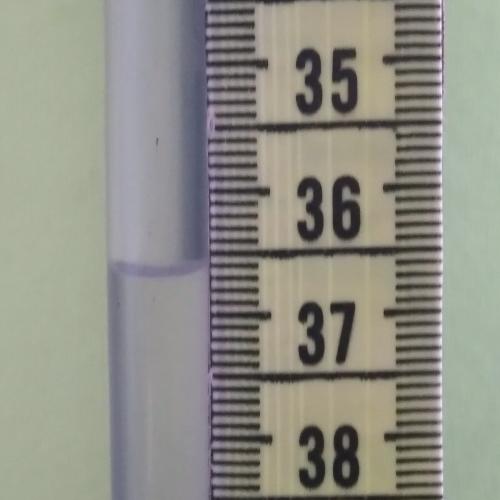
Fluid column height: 36.6 cm